Question: I have this code for this picture:
:
'''
section.content {
min-height: 500px;
width: 73%;
float: right;
margin-bottom:0px;
padding: 5px;
background: white;
-webkit-border-top-left-radius: 100px;
-webkit-border-bottom-right-radius: 100px;
-moz-border-radius-topleft: 100px;
-moz-border-radius-bottomright: 100px;
border-top-left-radius: 100px;
border-bottom-right-radius: 100px;
-webkit-box-shadow: 0px 0px 18px rgba(50, 50, 50, 0.79);
-moz-box-shadow: 0px 0px 18px rgba(50, 50, 50, 0.79);
box-shadow: 0px 0px 18px rgba(50, 50, 50, 0.79);
}
#map {
width: 100%;
height: 200px;
margin-top: 15px;
background: #F6F6F6;
border-radius: 4px;
}
'''
:
'''
<section class="content" id="contentContact">
<div id="map"></div>
<form id="contactForm" /></form>
</section>
'''

Then, I Want "cutting" elements according to the border-radius of div and not out of div.
I hope I have explained! Thanks!
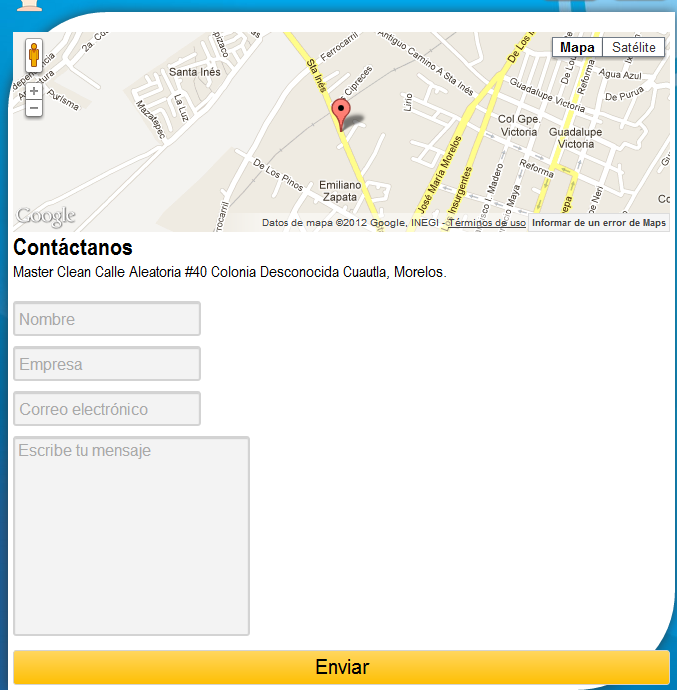
Answer: Set 'border-radius' to 'iframe' elements.
Here is an example in <URL>